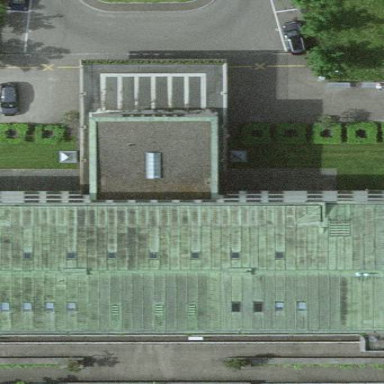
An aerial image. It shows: Close-up view of roof of building.